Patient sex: F
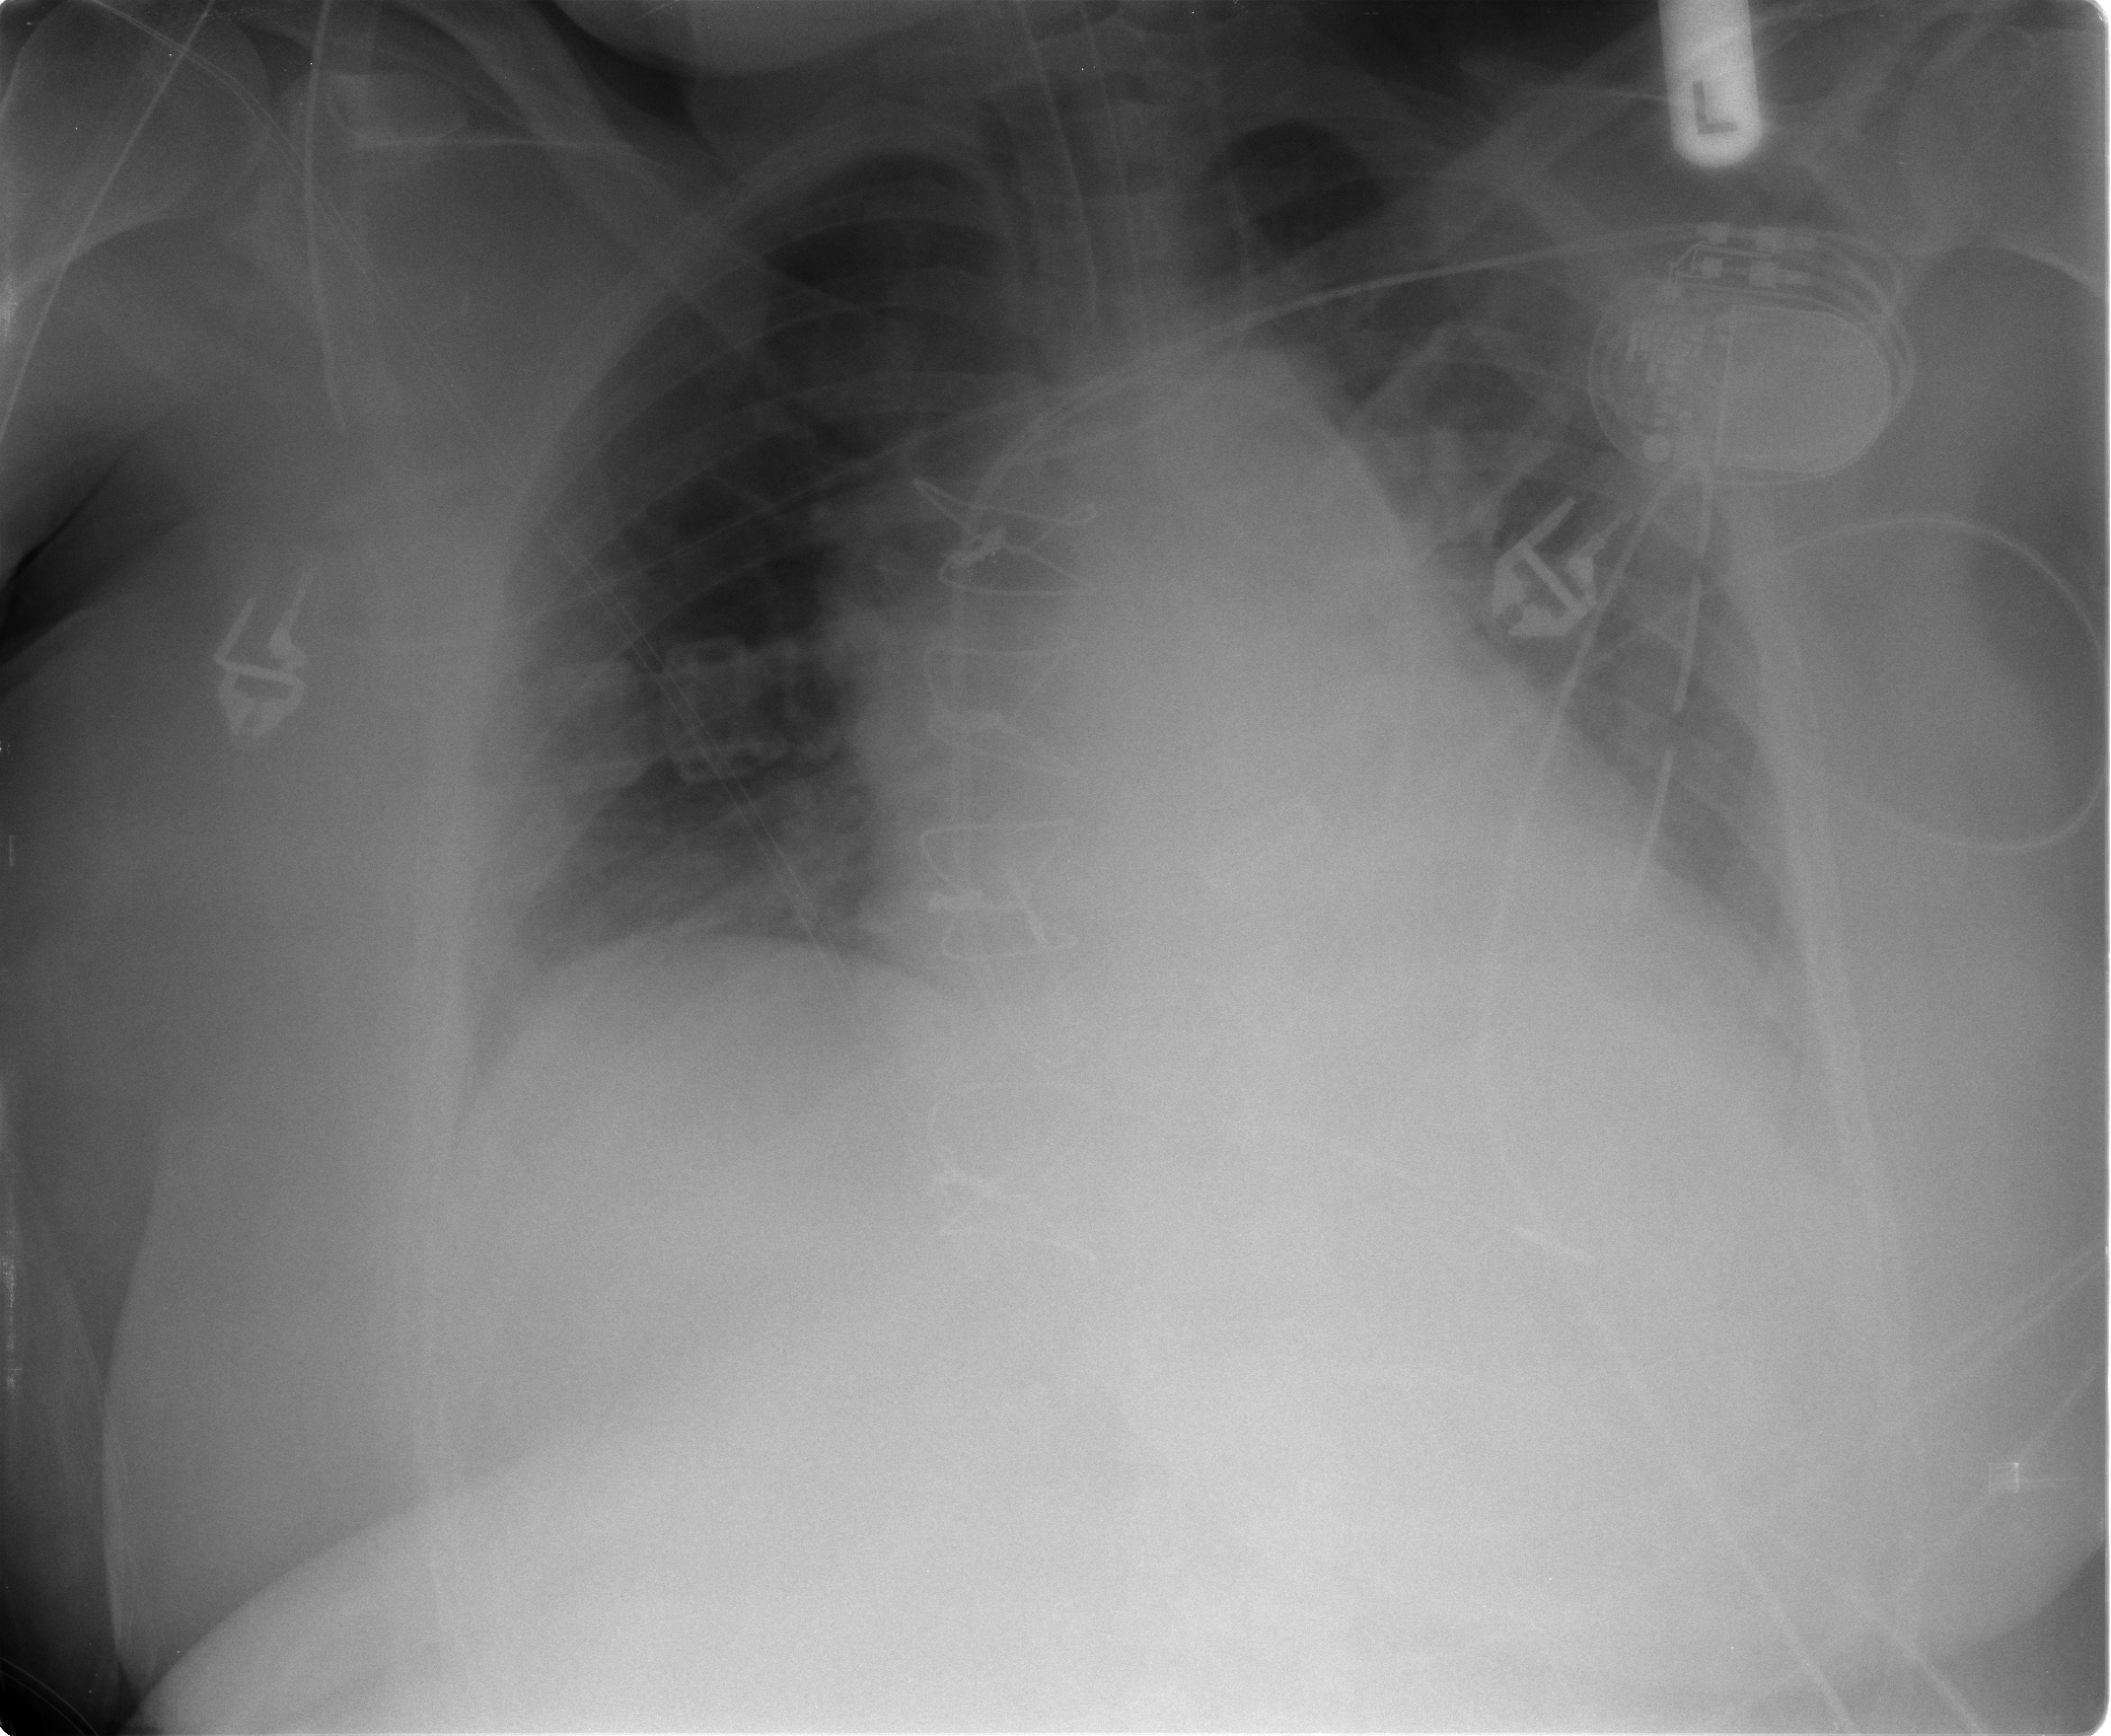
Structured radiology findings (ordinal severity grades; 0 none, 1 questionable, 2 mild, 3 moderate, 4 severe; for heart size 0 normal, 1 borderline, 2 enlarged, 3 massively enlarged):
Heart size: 2
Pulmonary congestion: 2
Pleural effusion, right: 2
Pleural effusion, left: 2
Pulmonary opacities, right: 0
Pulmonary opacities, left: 0
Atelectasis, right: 2
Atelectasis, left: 2